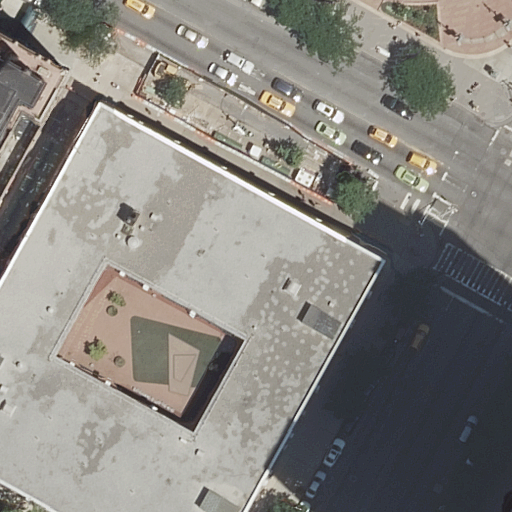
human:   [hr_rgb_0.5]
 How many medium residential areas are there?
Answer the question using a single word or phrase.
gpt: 0

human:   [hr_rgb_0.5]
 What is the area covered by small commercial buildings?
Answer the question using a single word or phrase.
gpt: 0m2

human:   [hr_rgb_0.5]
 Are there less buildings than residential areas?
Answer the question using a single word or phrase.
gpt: no

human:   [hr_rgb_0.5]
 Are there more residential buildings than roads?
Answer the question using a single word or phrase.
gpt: no

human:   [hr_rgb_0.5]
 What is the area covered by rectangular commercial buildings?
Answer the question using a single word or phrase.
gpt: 0m2

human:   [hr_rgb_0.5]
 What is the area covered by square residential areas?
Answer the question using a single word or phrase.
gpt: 0m2

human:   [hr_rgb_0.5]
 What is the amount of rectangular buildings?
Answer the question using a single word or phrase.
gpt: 2

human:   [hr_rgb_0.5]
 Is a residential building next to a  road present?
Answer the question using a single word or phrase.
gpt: yes

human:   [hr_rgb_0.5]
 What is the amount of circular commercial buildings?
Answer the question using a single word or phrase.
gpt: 0

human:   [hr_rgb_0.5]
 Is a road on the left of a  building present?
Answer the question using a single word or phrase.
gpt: yes

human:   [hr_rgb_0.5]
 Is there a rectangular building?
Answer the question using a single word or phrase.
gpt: yes

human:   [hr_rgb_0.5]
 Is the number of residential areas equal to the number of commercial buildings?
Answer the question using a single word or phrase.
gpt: no

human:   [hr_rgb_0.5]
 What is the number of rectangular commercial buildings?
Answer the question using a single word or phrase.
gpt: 0

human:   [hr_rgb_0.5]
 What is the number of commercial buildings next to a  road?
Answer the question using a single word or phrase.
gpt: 0

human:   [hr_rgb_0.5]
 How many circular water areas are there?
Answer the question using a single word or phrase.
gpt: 0

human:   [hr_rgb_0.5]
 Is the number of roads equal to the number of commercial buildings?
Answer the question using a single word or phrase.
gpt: no

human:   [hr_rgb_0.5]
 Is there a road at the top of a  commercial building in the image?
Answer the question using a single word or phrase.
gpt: no

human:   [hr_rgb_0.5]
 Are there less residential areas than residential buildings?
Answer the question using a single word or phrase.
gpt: yes

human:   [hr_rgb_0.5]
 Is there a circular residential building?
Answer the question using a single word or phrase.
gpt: no

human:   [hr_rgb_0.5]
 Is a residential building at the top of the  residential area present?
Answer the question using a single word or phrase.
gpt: yes

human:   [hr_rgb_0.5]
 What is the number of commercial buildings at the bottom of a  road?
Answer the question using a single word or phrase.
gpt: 0

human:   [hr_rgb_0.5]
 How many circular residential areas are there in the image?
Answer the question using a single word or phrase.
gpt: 0

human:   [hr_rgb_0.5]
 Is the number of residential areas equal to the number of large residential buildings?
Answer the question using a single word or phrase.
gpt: yes

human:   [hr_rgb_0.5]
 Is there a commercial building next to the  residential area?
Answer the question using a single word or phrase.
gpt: no

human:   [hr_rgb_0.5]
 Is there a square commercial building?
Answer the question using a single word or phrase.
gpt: no

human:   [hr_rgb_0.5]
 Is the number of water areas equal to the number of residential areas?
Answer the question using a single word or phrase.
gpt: no

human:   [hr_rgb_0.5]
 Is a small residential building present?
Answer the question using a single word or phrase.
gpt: no

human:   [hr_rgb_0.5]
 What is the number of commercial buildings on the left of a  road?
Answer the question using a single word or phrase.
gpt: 0

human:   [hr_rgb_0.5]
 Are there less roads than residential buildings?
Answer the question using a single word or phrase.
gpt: no

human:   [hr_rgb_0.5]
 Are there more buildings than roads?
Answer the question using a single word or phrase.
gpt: no

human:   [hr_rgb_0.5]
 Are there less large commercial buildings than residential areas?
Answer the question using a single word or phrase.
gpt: yes

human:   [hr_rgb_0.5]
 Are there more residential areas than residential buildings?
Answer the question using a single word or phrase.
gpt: no

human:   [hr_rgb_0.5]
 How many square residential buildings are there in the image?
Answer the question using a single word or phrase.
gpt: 0

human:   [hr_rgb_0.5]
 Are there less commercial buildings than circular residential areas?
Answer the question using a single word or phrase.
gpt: no

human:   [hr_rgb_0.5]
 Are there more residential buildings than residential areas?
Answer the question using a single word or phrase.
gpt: yes

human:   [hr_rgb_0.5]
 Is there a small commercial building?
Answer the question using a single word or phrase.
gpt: no